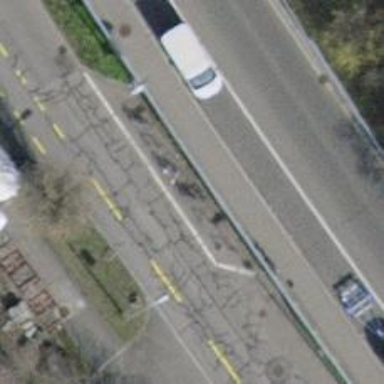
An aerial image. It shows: Motorcycle parking area.